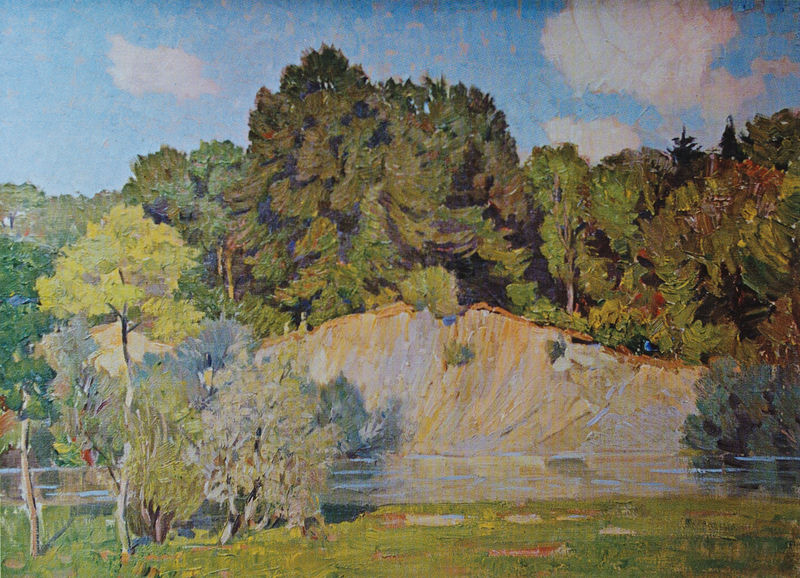
Titel: Steinbruch im Wald
Künstler: Wilhelm Ludwig Lehmann
Standort: Süddeutschland
Institution: Privatbesitz
Schlagwörter: baum, berg, blau, blätter, dunkel, felsen, gemälde, hand, himmel, laub, mann, schatten, wasser, weiß, wolken, bäume, fluss, gelb, grün, impressionismus, landschaft, ocker, sand, see, teich, ufer, äste, braun, bunt, frankreich, grau, hell, licht, orange, schwarz, gras, rot, wiese, wolke, beige, malerei, wand, stein, steine, öl, ast, bach, baumstamm, ebene, erde, hügel, natur, spiegelung, zweige, busch, büsche, gewässer, pastos, sonne, sträucher, boden, pflanze, pflanzen, rosa, tal, wald, weiher, küste, sommer, italien, abhang, düne, fels, felswand, fläche, gebirge, hang, sonnenlicht, aue, dunkelgrün, farbe, hellgrün, kies, böschung, pastös, tannen, querformat, stämme, duktus, impressionistisch, reflexe, bauch, langweilig, hoch, frühling, klippe, courbet, helligkeit, weiden, reflexionen, abbruch, lichtung, abgrund, gehweg, heiter, sumpf, tanne, flora, sonnig, pinselduktus, pinselstrich, ferien, wärme, landschaftsbild, kiefer, sandstein, wanderer, rinde, fauna, pinselstriche, spiegelungen, lichtfleck, balu, spaziergänger, grüntöne, freundlich, im freien, stämmchen, leichtigkeit, weise, gewölk, olivgrün, tief, auenlandschaft, kliff, giftgrün, grasgrün, bruch, gra, flora und fauna, steinbruch, steilufer, mischwald, wölkchen, aufschluß, autonome landschaft, glb, hügelkante, lichtreflexion, lichtreflexionen, sonnenreflexe, wasserreflexe, bäme, landschaftsgemälde, erdrutsch, brün, graslandschaft, jonathan meese, fläceh, böäume, anlandschaft